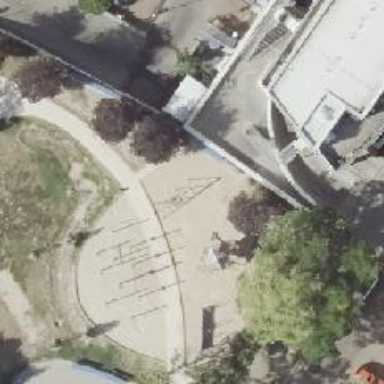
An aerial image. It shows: Playground with swings.